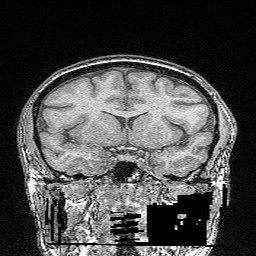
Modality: FLASH
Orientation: sagittal
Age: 29
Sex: male